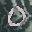
Label: 0